Question:
i need to clean this picture delete the writing "clean me" and make it bright.
as a part of my homework in image processing course i may use matlab functions ginput, to find specific points in the image (of course in the script you should hard code the coordinates you need).
You may use conv2, fft2, ifft2, fftshift etc.
You may also use median, mean, max, min, sort, etc.
my basic idea was to use the white and black values from the middle of the picture and insert them into the other parts of the black and white strips. however gives a very synthetic look to the picture.
can you please give me a direction what to do ? a median filter will not give good results.
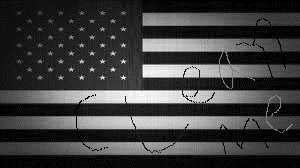
Answer: The general technique to do such thing is called <URL>. But in order to do it, you need a mask of the regions that you want to in paint. So, let us suppose that we managed to get a good mask and inpainted the original image considering a morphological dilation of this mask:

To get that mask, we don't need anything much fancy. Start with a binarization of the difference between the original image and the result of a median filtering of it:

You can remove isolated pixels; join the pixels representing the stars of your flag by a combination of dilation in horizontal followed by another dilation with a small square; remove this just created largest component; and then perform a geodesic dilation with the result so far against the initial mask. This gives the good mask above.
Now to inpaint there are many algorithms, but one of the simplest ones I've found is described at <URL>, which should be easy enough to implement. I didn't use it, but you could and verify which results you can obtain.
EDIT: I missed that you also wanted to brighten the image.
An easy way to brighten an image, without making the brighter areas even brighter, is by applying a gamma factor < 1. Being more specific to your image, you could first apply a relatively large lowpass filter, negate it, multiply the original image by it, and then apply the gamma factor. In this second case, the final image will likely be darker than the first one, so you multiply it by a simple scalar value. Here are the results for these two cases (left one is simply a gamma 0.6):

If you really want to brighten the image, then you can apply a bilateral filter and binarize it: